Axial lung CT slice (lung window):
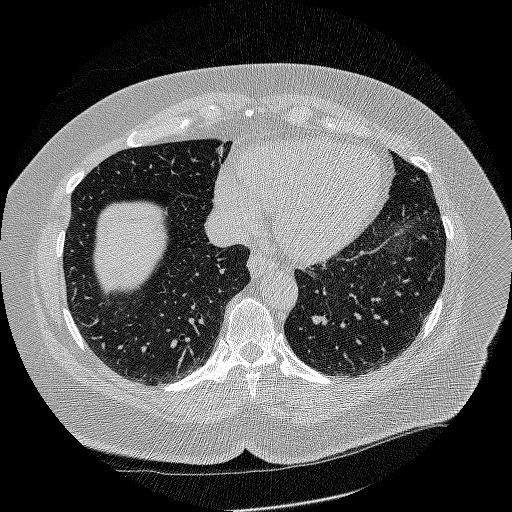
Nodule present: no